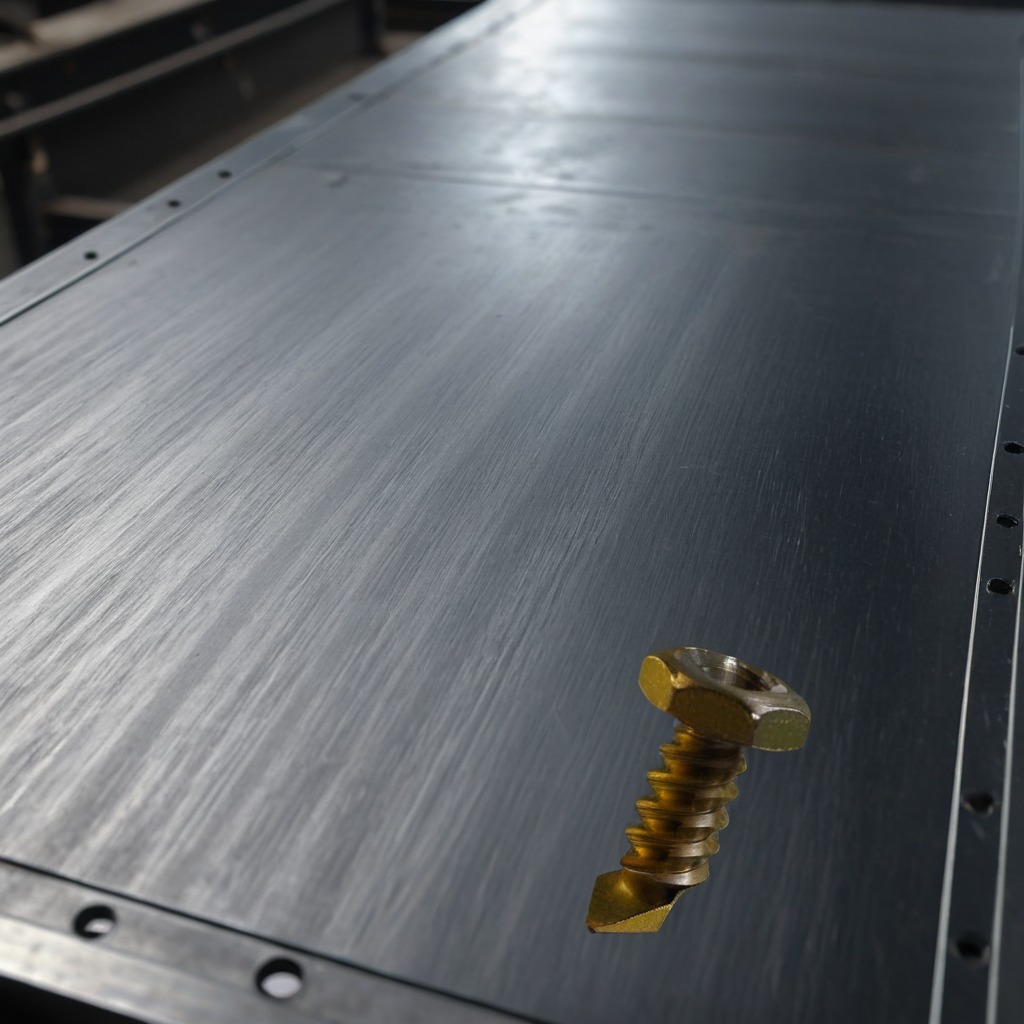
A metal screw is lying on a cold steel table in a mining workshop.